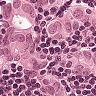
Metastatic tissue present: yes